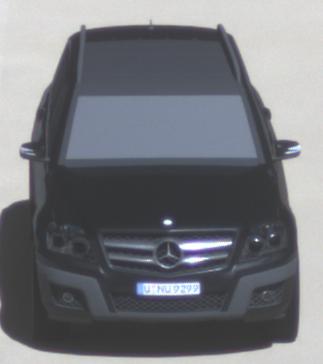
Make: Mercedes-Benz
Model: GLK 280
Detailed model: GLK-Class (204)
Model produced from: 2008/10
Model produced until: 2009/04
Doors: 5
Color: black
Road condition: dry road
Daytime: midday
Contrast: high contrast